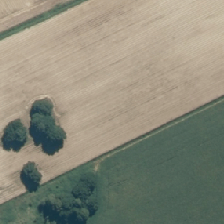
Land cover: shortrotation_cropland